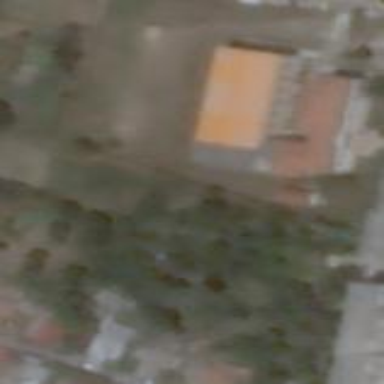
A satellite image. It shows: School.